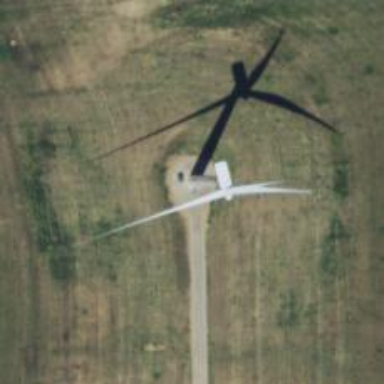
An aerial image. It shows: Industrial building with wind turbine generator. The generator is horizontal axis wind turbine.